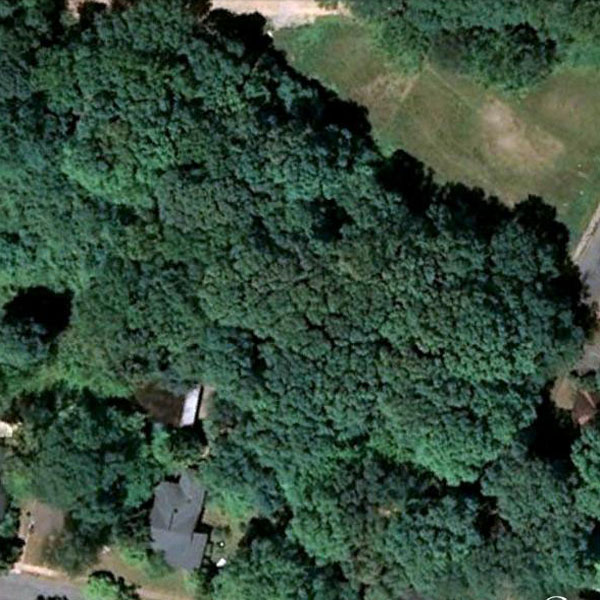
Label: Forest